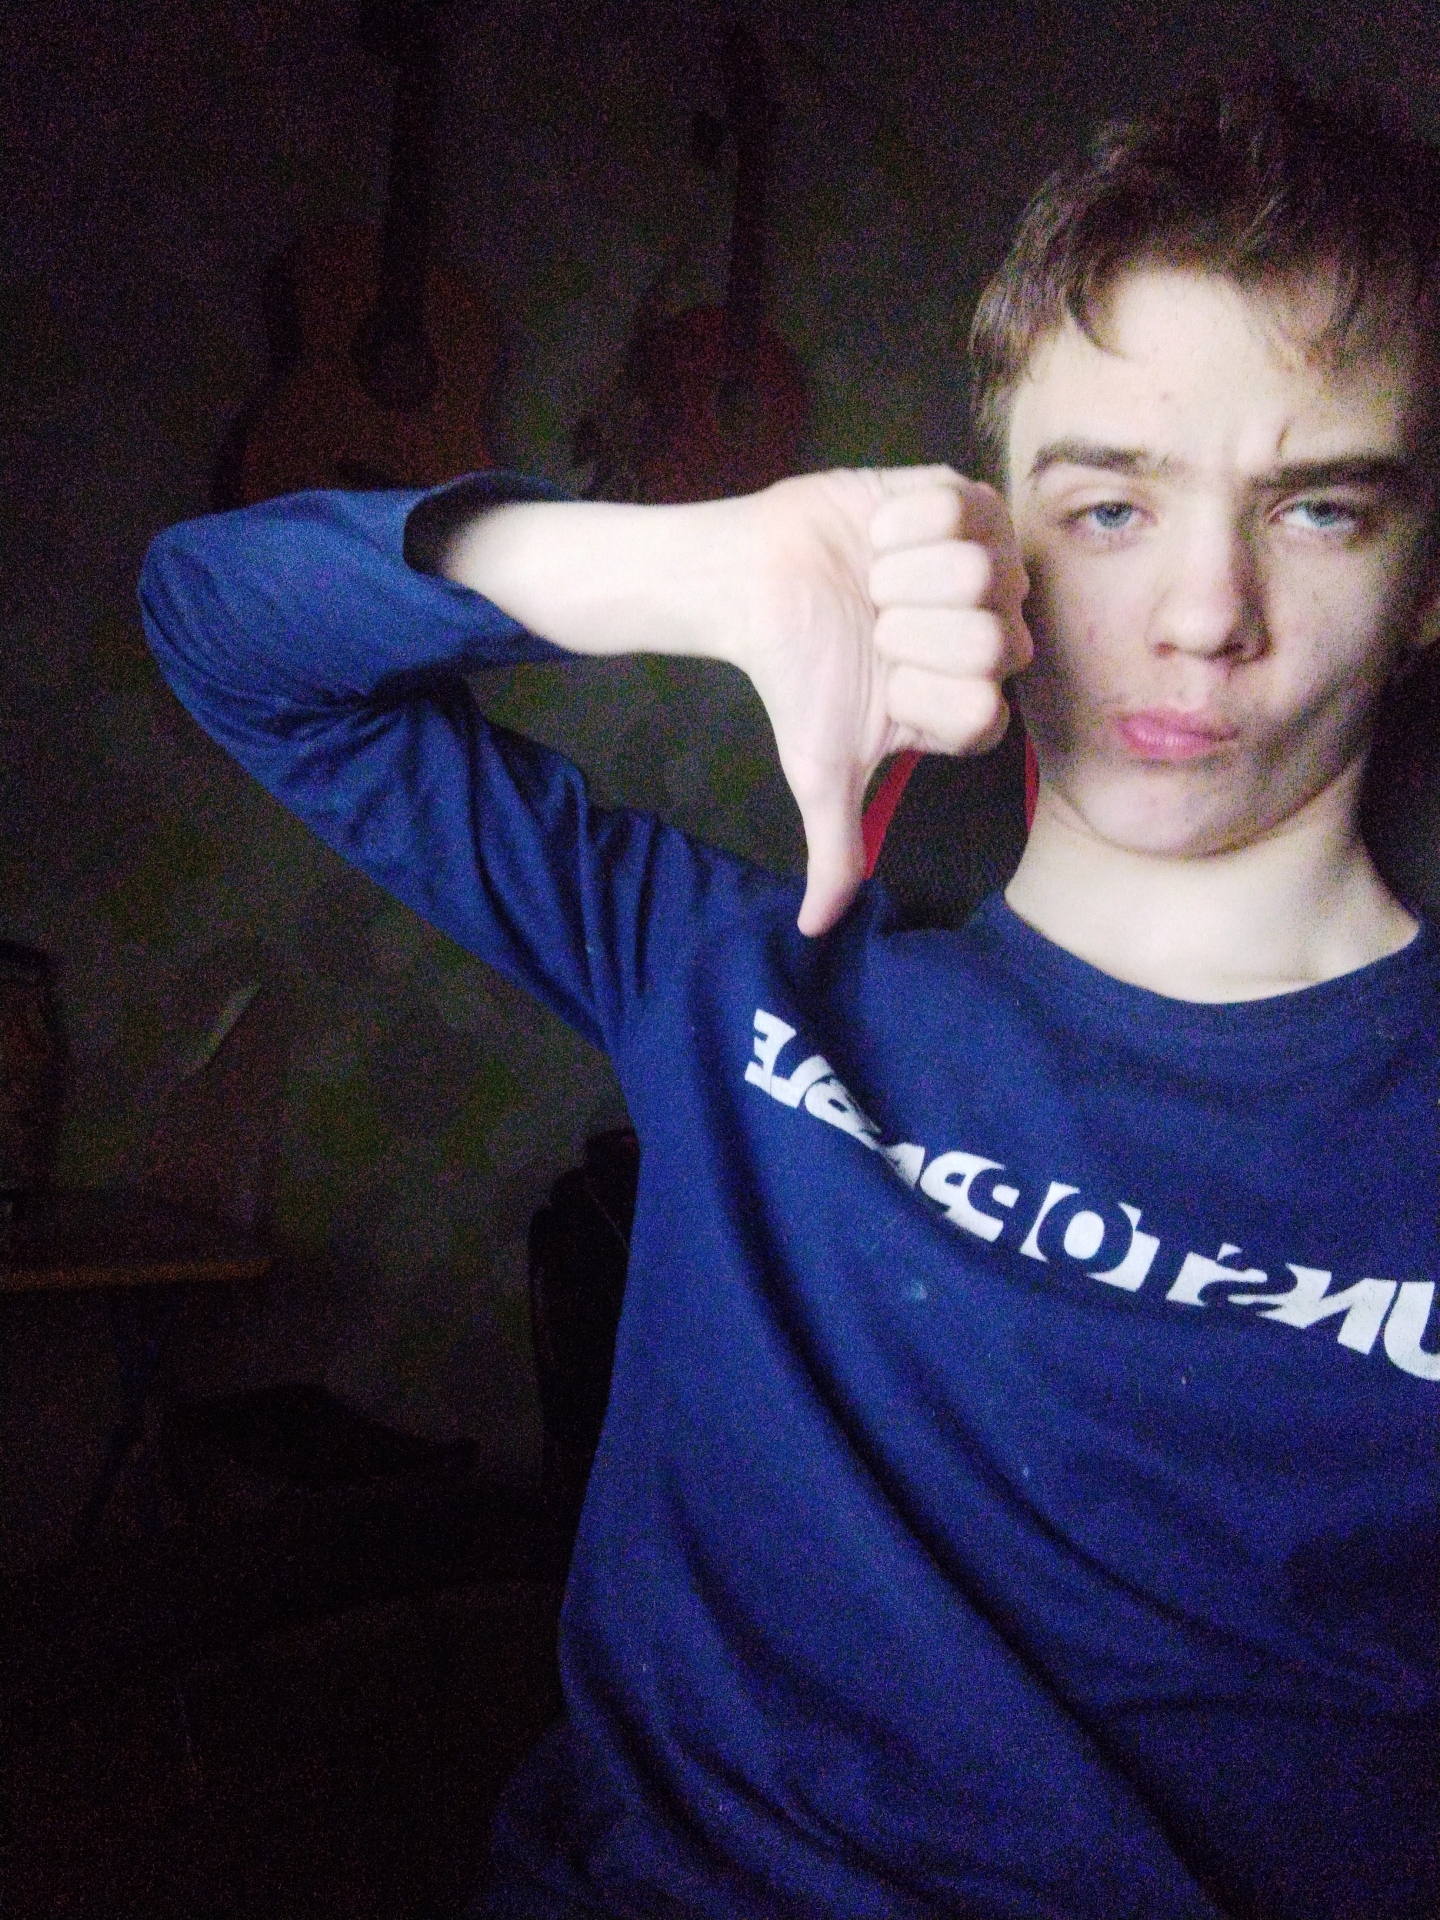
Label: noise